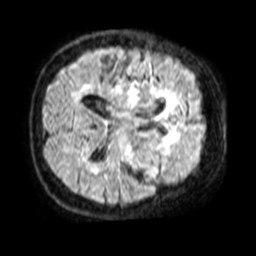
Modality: FLAIR
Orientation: axial
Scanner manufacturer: philips
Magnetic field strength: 1.5 T
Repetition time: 4.8 s
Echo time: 0.3442 s